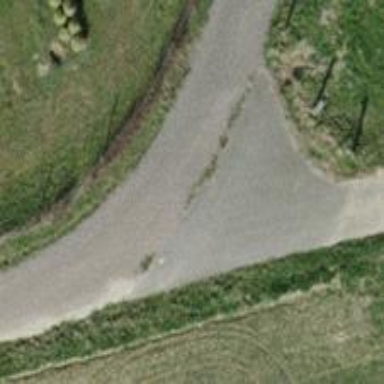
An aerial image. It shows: Paved track with grade1 quality.